Question: I created a dynamic editor component with Grommet in my header and footer tabs. When the site is viewed in safari, each editor is changing its position when I make a change in the data like font size. It is an issue only in safari: it works normal in Chrome and Firefox on Macintosh, windows, and Linux.
It also doesn't occur in safari Big Sur, but it does in previous versions of mac, like Catalina and High Sierra.
Here is my code and a screenshot of the component:
'''
{toPairs(footerTexts).map(
([key, text]) =>
text !== undefined && (
<Box
id={text.id}
key={text.id}
style={{
height: 132,
width: 500,
paddingTop: 20,
}}
>
'''

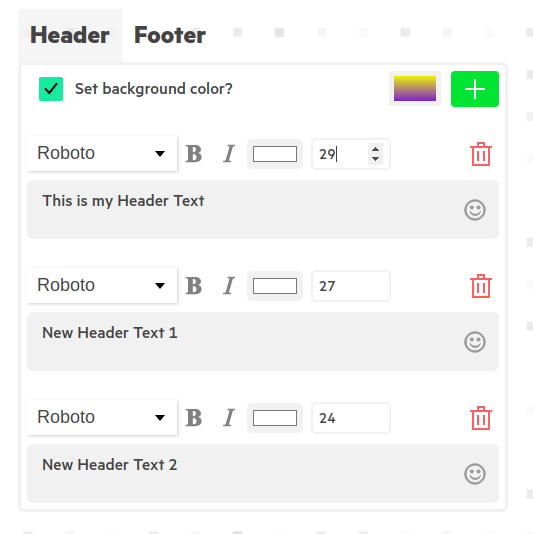
Answer: I fixed it by adding a sorter, such that the sorter function sorts the object by the time it was created, basically, the issue was where I update the state
'''
{toPairs(headerTexts)
.map(([, text]) => text)
.sort(sorter)
.map(
(text) =>
text !== undefined && (
<Box
key={text.id}
style={{
width: 500,
marginTop: 20,
}}
>
'''
Updating the state will push the updated object to the end of the object so the one editor that is updated now will go to the bottom of the object, that's why it was looping.
'''
const updateTextFooter = (text, key) => {
if (key !== "") {
setFooterTexts({
...footerTexts,
[key]: {
...footerTexts[key],
text,
},
});
}
};
'''
to fix this issue this is the sorter that i added
'''
const sorter = (a, b) => {
const first = a.createdAt;
const second = b.createdAt;
let comparison = 0;
if (first > second) {
comparison = 1;
} else if (first < second) {
comparison = -1;
}
return comparison;
};
'''
Thank you all for the help, feels good to be in here.